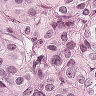
Metastatic tissue present: yes